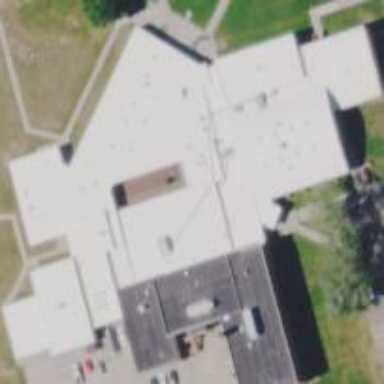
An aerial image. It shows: School building.